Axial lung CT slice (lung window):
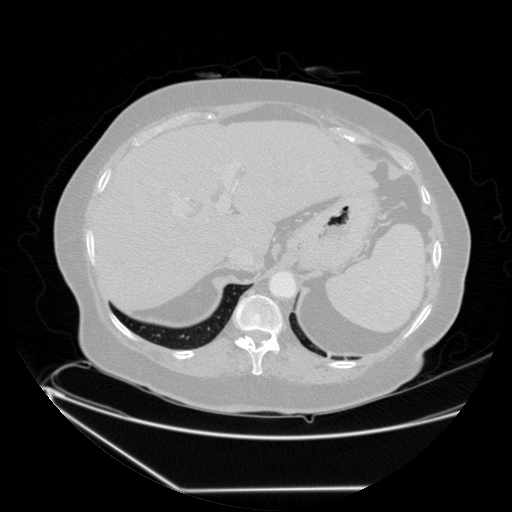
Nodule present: no